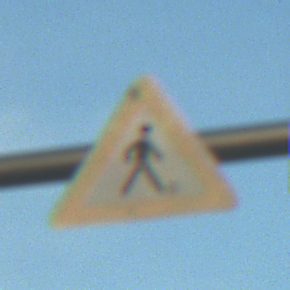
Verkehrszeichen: FussgaengerLinks
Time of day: SunriseSunset
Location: Outdoor (Nature)
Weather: PartlyCloudy
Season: NotSpecified
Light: Natural